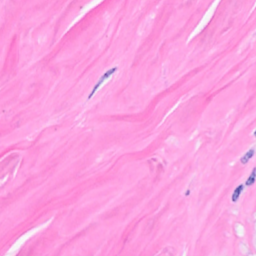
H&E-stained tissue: Breast